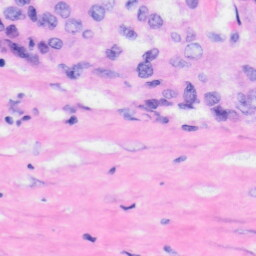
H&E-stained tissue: Liver